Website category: auto
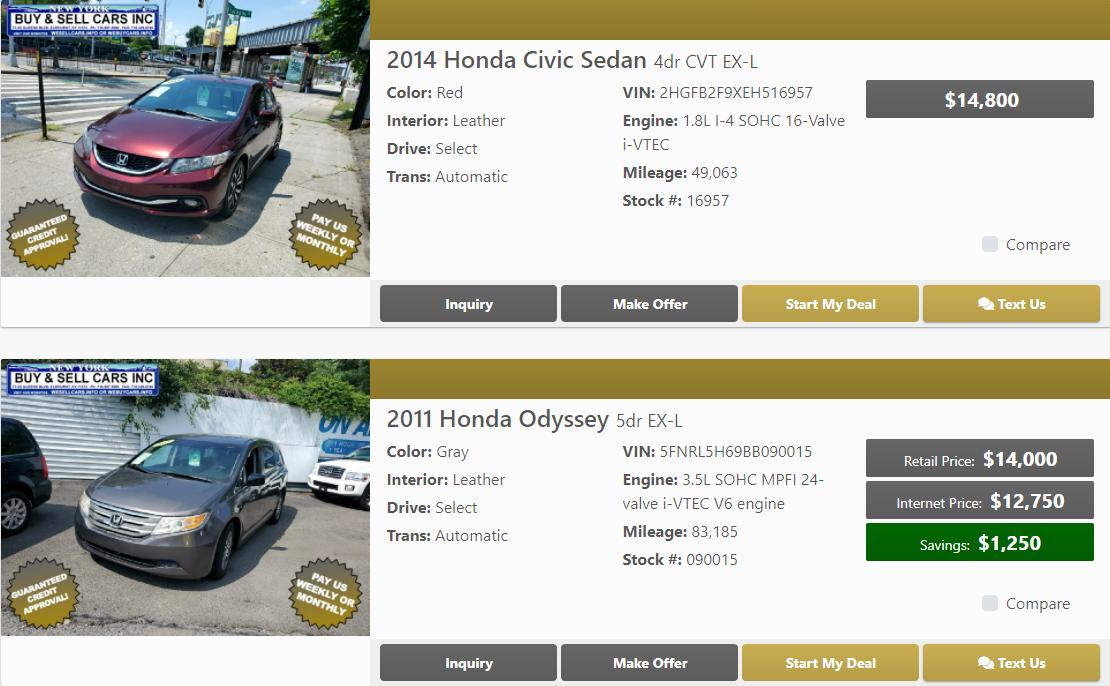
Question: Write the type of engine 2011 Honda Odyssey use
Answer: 3.5L SOHC MPFI 24-valve i-VTEC V6 engine

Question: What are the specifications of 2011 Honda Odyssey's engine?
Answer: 3.5L SOHC MPFI 24-valve i-VTEC V6 engine

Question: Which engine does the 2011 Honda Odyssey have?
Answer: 3.5L SOHC MPFI 24-valve i-VTEC V6 engine

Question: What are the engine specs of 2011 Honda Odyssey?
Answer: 3.5L SOHC MPFI 24-valve i-VTEC V6 engine

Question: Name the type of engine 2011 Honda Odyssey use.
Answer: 3.5L SOHC MPFI 24-valve i-VTEC V6 engine

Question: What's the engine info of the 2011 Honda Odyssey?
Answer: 3.5L SOHC MPFI 24-valve i-VTEC V6 engine

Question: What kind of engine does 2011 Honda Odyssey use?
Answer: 3.5L SOHC MPFI 24-valve i-VTEC V6 engine

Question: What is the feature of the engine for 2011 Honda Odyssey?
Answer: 3.5L SOHC MPFI 24-valve i-VTEC V6 engine

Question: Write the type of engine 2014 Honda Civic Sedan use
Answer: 1.8L I-4 SOHC 16-Valve i-VTEC

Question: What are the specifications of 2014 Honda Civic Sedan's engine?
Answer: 1.8L I-4 SOHC 16-Valve i-VTEC

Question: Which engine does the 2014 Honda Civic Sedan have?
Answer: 1.8L I-4 SOHC 16-Valve i-VTEC

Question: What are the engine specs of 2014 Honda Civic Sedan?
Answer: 1.8L I-4 SOHC 16-Valve i-VTEC

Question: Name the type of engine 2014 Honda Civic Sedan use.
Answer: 1.8L I-4 SOHC 16-Valve i-VTEC

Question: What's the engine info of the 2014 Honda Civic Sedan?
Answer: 1.8L I-4 SOHC 16-Valve i-VTEC

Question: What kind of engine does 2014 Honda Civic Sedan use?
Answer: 1.8L I-4 SOHC 16-Valve i-VTEC

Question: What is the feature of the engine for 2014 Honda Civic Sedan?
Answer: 1.8L I-4 SOHC 16-Valve i-VTEC

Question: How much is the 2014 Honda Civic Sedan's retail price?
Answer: $14,800

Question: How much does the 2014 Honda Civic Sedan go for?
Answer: $14,800

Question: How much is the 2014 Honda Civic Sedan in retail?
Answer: $14,800

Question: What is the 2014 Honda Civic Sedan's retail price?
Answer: $14,800

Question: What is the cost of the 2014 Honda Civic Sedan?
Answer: $14,800

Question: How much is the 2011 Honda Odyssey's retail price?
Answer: $14,000

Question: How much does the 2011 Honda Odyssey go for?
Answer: $14,000

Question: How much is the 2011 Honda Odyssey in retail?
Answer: $14,000

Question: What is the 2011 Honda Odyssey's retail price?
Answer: $14,000

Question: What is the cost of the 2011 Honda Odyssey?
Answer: $14,000

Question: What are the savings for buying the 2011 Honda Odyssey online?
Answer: $1,250

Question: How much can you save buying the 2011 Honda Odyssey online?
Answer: $1,250

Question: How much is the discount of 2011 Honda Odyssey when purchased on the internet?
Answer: $1,250

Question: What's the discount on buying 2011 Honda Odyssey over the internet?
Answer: $1,250

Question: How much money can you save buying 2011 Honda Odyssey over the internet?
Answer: $1,250

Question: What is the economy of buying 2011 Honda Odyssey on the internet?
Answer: $1,250

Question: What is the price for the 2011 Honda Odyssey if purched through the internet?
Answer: $12,750

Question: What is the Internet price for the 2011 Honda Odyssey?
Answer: $12,750

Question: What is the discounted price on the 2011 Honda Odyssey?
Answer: $12,750

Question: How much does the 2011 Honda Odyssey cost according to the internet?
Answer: $12,750

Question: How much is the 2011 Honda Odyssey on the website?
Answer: $12,750

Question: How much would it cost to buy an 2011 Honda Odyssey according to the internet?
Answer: $12,750

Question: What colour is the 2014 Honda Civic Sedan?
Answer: Red

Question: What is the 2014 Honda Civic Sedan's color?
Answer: Red

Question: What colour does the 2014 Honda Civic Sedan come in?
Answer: Red

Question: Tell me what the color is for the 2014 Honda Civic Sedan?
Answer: Red

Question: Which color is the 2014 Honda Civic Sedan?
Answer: Red

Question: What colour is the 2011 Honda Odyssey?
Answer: Gray

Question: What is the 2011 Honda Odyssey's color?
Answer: Gray

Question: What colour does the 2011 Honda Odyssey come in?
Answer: Gray

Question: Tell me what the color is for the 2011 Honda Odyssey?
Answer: Gray

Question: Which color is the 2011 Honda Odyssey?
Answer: Gray

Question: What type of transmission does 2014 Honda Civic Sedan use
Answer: Automatic

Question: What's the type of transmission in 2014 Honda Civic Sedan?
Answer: Automatic

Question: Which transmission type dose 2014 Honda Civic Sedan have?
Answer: Automatic

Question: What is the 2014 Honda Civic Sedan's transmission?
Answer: Automatic

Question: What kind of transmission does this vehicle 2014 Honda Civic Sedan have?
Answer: Automatic

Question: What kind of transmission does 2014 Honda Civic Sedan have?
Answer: Automatic

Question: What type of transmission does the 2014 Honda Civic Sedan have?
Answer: Automatic

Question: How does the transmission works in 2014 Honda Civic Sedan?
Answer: Automatic

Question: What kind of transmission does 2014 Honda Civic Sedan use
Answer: Automatic

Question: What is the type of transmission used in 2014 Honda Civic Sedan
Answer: Automatic

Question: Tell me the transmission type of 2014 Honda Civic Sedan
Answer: Automatic

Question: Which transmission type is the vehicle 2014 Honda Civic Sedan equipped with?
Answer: Automatic

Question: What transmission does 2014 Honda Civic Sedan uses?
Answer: Automatic

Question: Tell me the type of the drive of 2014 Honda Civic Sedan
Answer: Select

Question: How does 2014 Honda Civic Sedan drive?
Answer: Select

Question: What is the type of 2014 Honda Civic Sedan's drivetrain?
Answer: Select